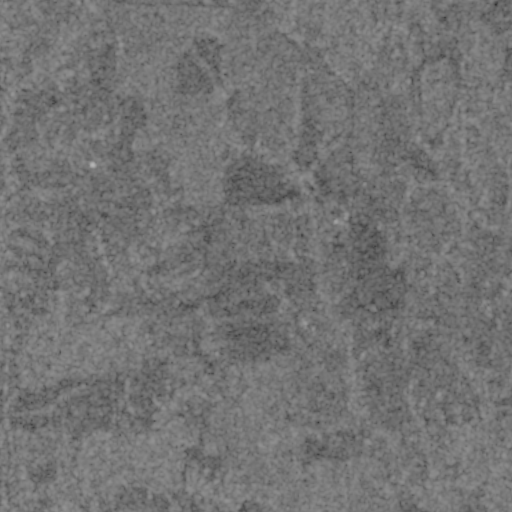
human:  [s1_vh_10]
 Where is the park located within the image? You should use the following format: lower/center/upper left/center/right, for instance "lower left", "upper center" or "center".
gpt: The park is located in the upper right of the image.
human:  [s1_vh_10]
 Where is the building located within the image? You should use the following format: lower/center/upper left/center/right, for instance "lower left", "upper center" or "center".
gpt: There is no building in the image.

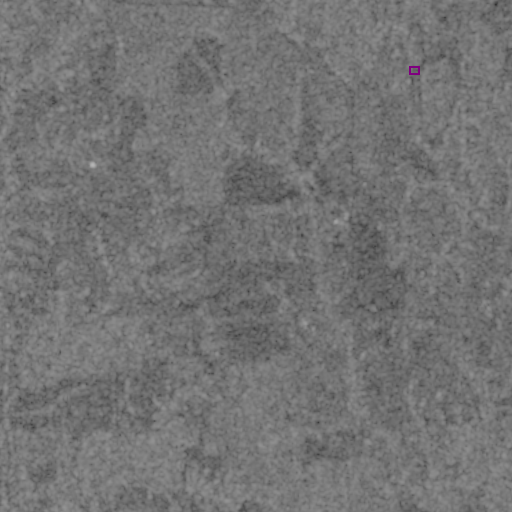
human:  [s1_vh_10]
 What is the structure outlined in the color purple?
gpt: The structure outlined in purple is a park.
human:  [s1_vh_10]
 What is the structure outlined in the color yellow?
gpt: There is no yellow outline.